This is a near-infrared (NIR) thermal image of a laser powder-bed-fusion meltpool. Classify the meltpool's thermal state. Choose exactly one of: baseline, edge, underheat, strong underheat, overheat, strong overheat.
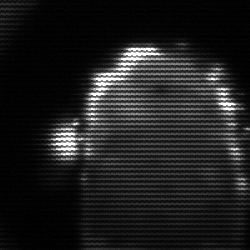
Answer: baseline